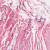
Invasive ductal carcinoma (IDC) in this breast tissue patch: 0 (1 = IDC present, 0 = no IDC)